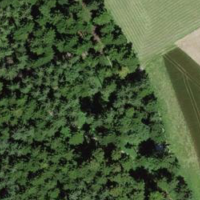
EUNIS habitat code: 43
Species observed at this site:
Hypericum hirsutum